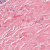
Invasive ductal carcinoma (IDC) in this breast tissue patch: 0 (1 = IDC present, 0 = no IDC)